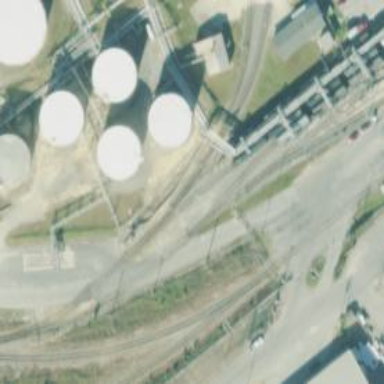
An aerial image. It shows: Railway spur junction.